Question: I am using Eclipse for Java EE developers (Luna). And I am trying to get a palette with the JSP/HTML controls to work for .jsp pages. However, in the Palette tab it says: A palette is not available. Even though I have a .jsp html page opened.
Here is the screenshot:

How can I get it to work? Is there a palette for jsp in Eclipse Luna, for Java EE developers, or do I need a plugin for it?
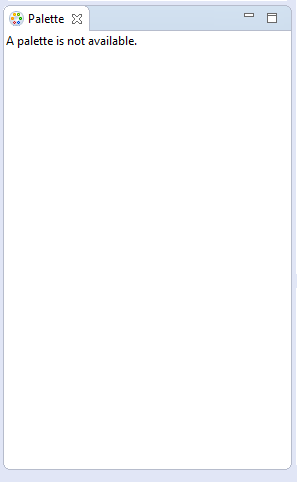
Answer: Open the JSP file with the . The is source-only, and does not offer contents for the Palette View.